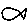
Label: fish